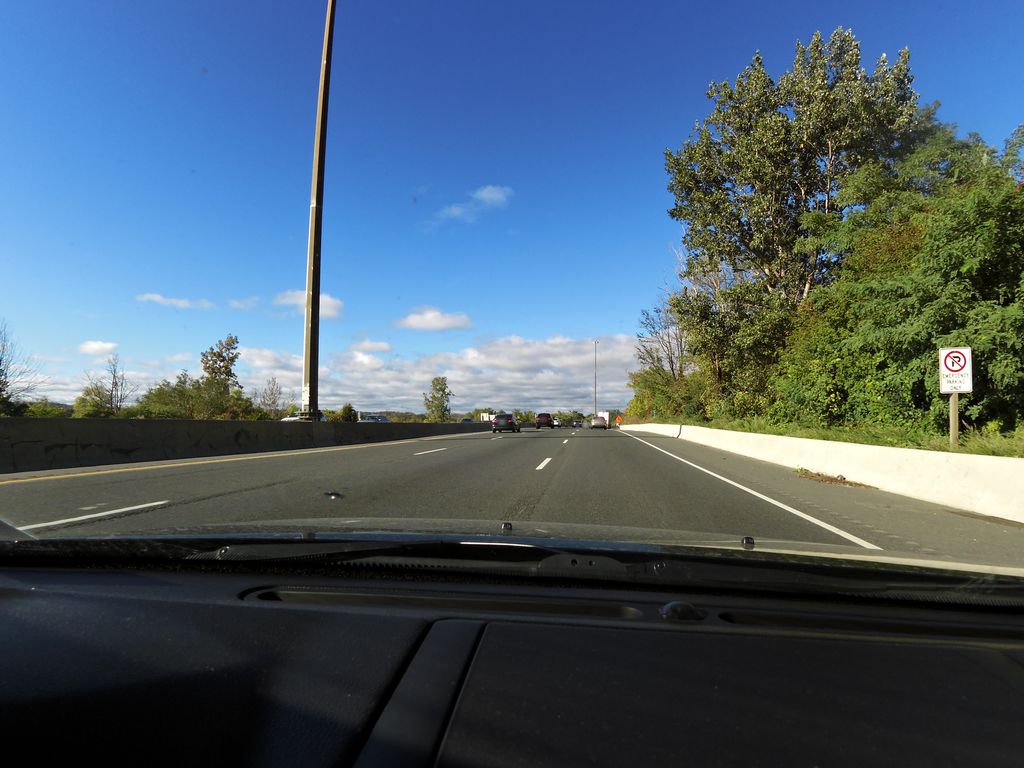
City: hamilton